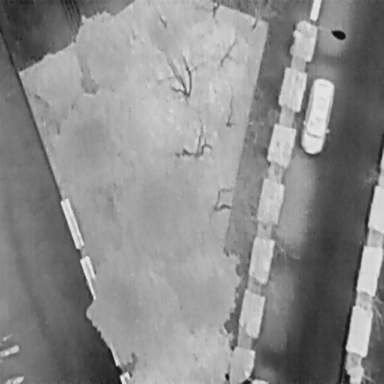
There is a Car in the infrared image.